Question: Is it possible to style an Android Spinner as in the image below with border and an arrow in it?

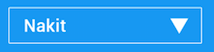
Answer: I found a solution what I want to do as below.
'''
<Spinner
android:id="@+id/genderBox"
android:layout_width="match_parent"
android:layout_height="30dp"
android:background="@drawable/my_spinner"
/>
'''
## and make a xml file in drawable folder and paste following code
'''
<?xml version="1.0" encoding="utf-8"?>
<layer-list xmlns:android="http://schemas.android.com/apk/res/android" >
<item>
<shape>
<solid android:color="@android:color/white" />
<stroke
android:width="1dp"
android:color="#d2d2d2" />
<padding
android:bottom="0dp"
android:left="0dp"
android:right="10dp"
android:top="0dp" />
</shape>
</item>
<item>
<bitmap
android:gravity="end"
android:src="@drawable/dropdown_arrow" />
</item>
</layer-list>
'''